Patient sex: M
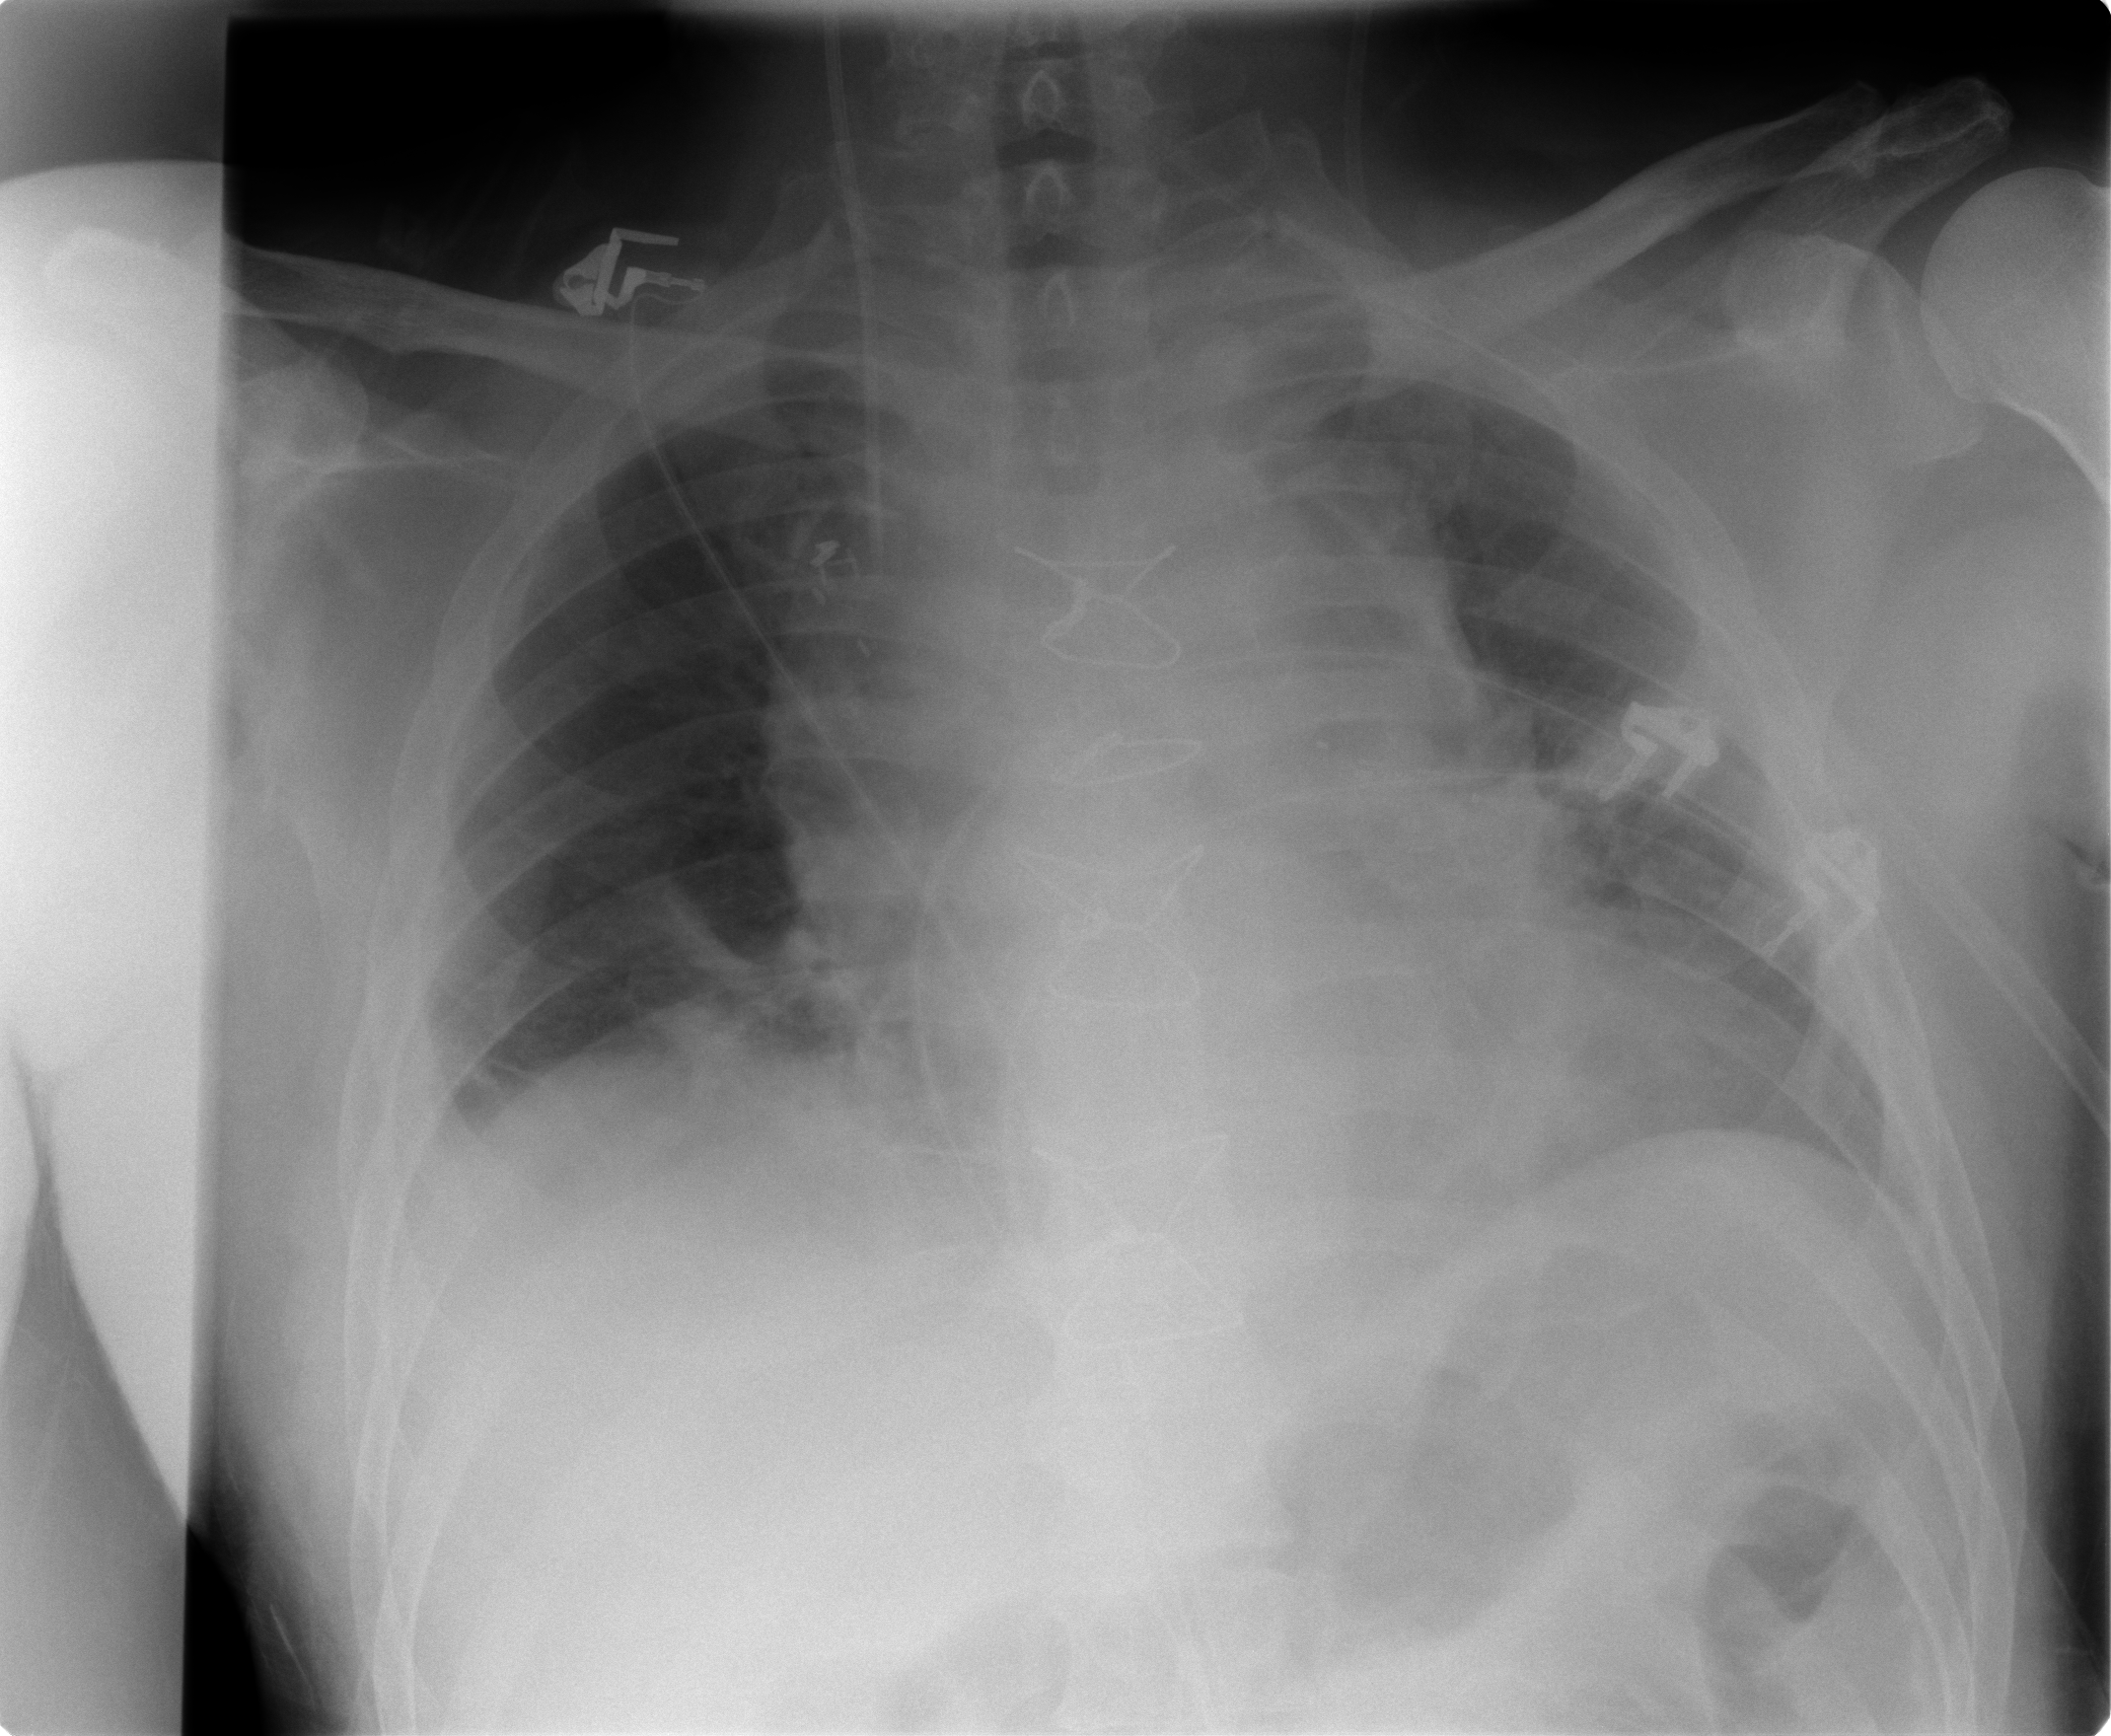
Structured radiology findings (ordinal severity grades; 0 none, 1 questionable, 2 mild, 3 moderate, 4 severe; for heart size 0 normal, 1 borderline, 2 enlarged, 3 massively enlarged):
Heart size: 3
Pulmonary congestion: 1
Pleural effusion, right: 1
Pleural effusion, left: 0
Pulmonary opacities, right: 1
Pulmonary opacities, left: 1
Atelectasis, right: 2
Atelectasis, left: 2